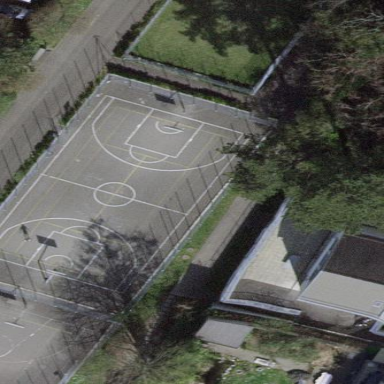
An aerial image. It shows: Basketball court in the leisure land pitch.